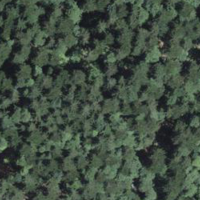
EUNIS habitat code: 43
Species observed at this site:
Lotus corniculatus